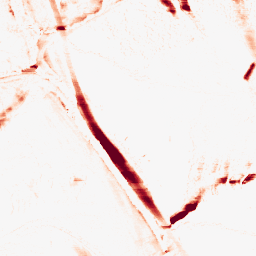
Category: morphological
Decomposition family: morphological_ellipse
Decomposition parameters: operation: opening
width: 5
height: 20
Upsampling method: edge_directed
Upsampling parameters: scale: 2
Upsampling scale: 2